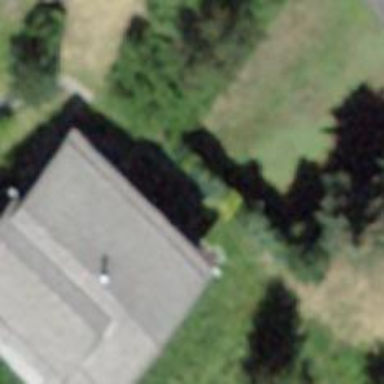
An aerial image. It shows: Building with tile roof.